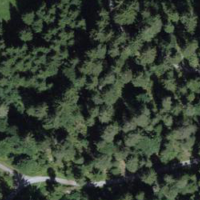
EUNIS habitat code: 43
Species observed at this site:
Platanthera bifolia
Angelica sylvestris
Fabriciana adippe
Erebia aethiops